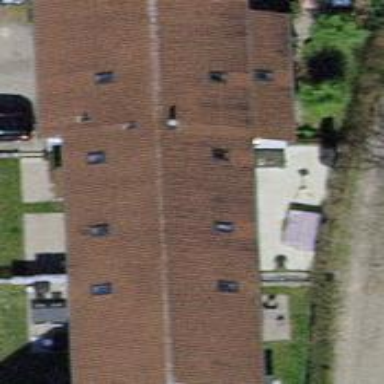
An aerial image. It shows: Building with tiled roof.